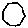
Label: hexagon